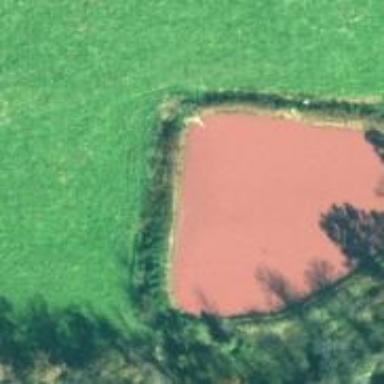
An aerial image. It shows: Pond with natural water.